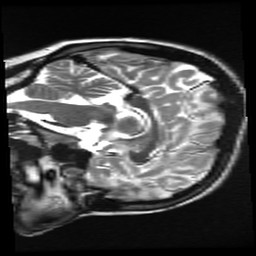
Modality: T2w
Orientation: sagittal
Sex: female
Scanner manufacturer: ge
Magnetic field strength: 3 T
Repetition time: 5 s
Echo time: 0.1015 s